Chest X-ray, AP view. Patient: 55 years old, sex M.
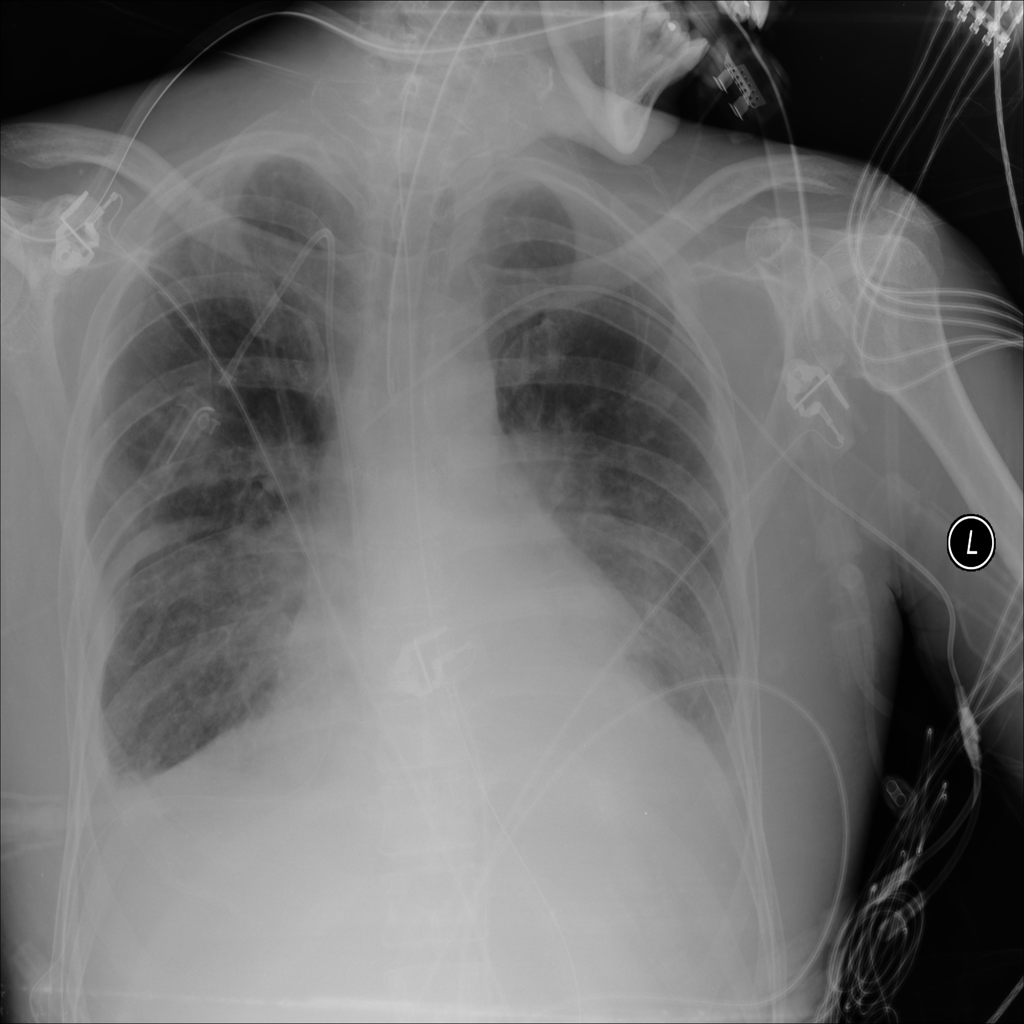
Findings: Pleural_Thickening